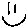
Label: smiley face